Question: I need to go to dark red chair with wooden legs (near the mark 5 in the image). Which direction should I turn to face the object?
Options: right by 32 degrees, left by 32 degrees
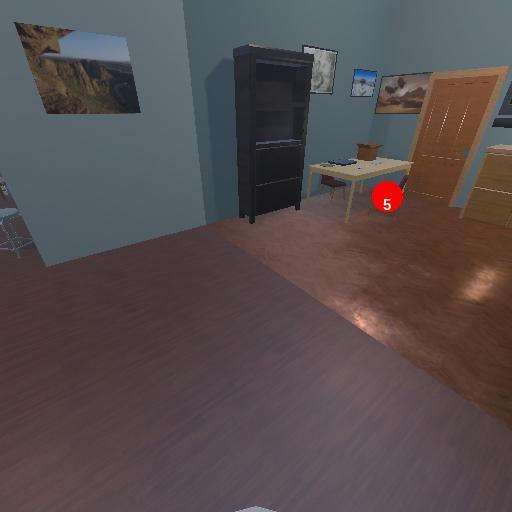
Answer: right by 32 degrees